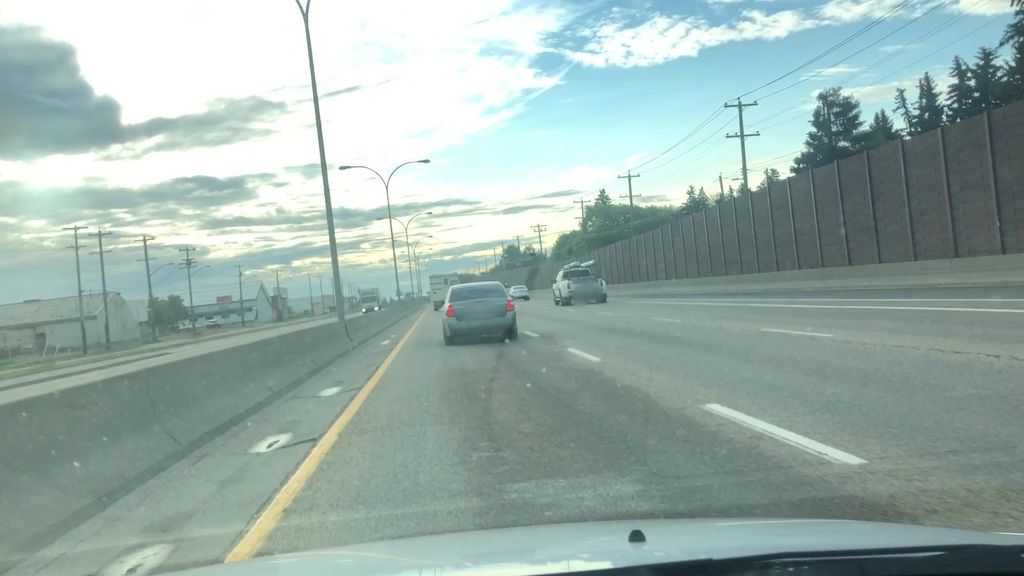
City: edmonton